Question: I have the following data frame:
'''
import pandas as pd
Index= ['aaa', 'bbb', 'ccc', 'ddd', 'eee']
Cols = ['A', 'B', 'C', 'D']
data= [[ 1, 0.3, 2.1, 1.3],[ 2.5, 1, 1, 0.77],[ 0.0, 1, 2, 1],[ 0, 3.2, 1, 1.2],[ 10, 1, 1, 1]]
df = pd.DataFrame(data, index=Index, columns=Cols)
'''
That looks like this:
'''
In [25]: df
Out[25]:
A B C D
aaa 1.0 0.3 2.1 1.30
bbb 2.5 1.0 1.0 0.77
ccc 0.0 1.0 2.0 1.00
ddd 0.0 3.2 1.0 1.20
eee 10.0 1.0 1.0 1.00
'''
What I want to do is to create a heat map with the following condition:
- - - -
Ideally the color would have to be in gradation.
This is my failed poor attempt:
'''
from matplotlib import colors
cmap = colors.ListedColormap(['darkblue','blue','white','pink','red'])
bounds=[-0.5, 0.5, 1.5, 2.5, 3.5]
norm = colors.BoundaryNorm(bounds, cmap.N)
heatmap = plt.pcolor(np.array(data), cmap=cmap, norm=norm)
plt.colorbar(heatmap, ticks=[0, 1, 2, 3])
'''
Which produce this plot:

What's the right way to do it?
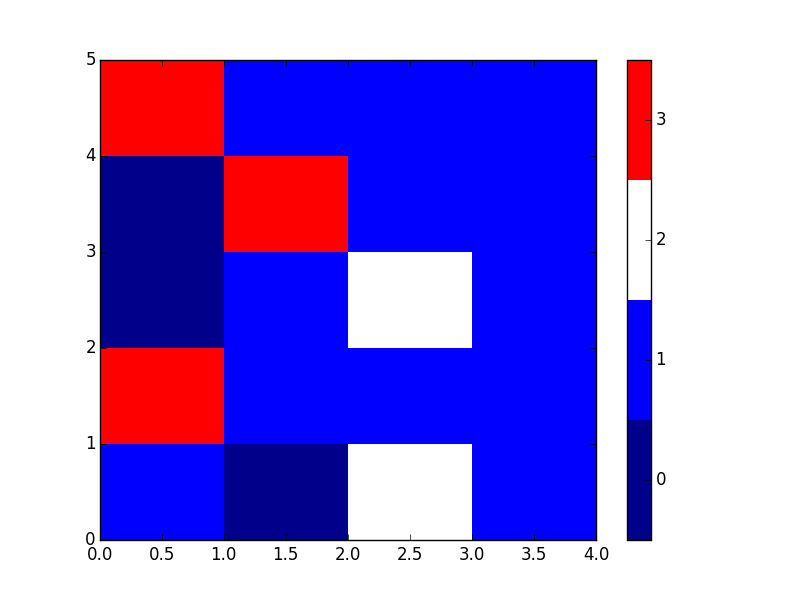
Answer: To get gradiated colours you can do:
'''
import matplotlib.pyplot as plt
# Builtin colourmap "seismic" has the blue-white-red
# scale you want
plt.pcolor(np.array(data), cmap=plt.cm.seismic, vmin=0, vmax=2)
plt.colorbar()
plt.show()
'''
Here I've set 'vmin' and 'vmax' so that they're equally spaced
around the white value at 1.0, unfortunately I think this means
that any values above 2.0 don't become any darker than those
at 2.0. You may get better results by choosing a wider
range, even if this means the scale includes negative
values, e.g. 'vmin=-2, vmax=4'.